Question: This may looks silly but I don't understand why is this happening
sinple http request
'''
HTTP.get(url, {}, function(e,r){
console.log(e, r);
if(e){
toastr.error("Invalid withdraw address, please check the address and try again");
return;
}else{
console.log(r, r.statusCode,r.data.isValid, r.isValid);
var d = r.data;
console.log(d, d.isValid);
if( r.statusCode === 200 && r.data.isValid ){
}else{
toastr.error("Invalid withdraw address, please check the address and try again");
return;
}
$('#withdrawModal').modal('hide');
}
});
'''
I'm not able to read response

I want to read "isVerify" value in the response, I tried all the possibilities but I'm getting undefined
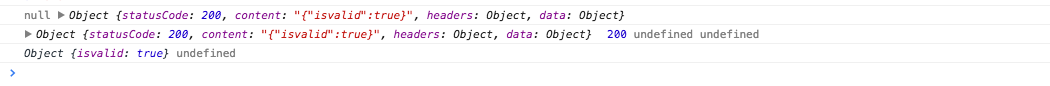
Answer: The response contains 'isvalid', but you are logging 'isValid'. Those two names are different.